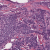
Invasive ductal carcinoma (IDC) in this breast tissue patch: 1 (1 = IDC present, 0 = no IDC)